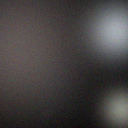
Screen state: off